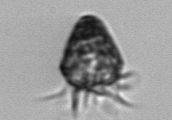
Label: Ciliophora